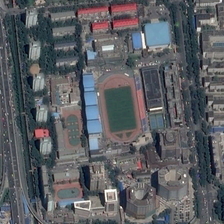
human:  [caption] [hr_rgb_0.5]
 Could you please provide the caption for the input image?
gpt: many buildings and green trees are in a school with three playgrounds .

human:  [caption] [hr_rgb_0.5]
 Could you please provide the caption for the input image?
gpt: many buildings and green trees are in a school with three playgrounds .

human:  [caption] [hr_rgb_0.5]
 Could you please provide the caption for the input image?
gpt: many buildings and green trees are in a school with three playgrounds .

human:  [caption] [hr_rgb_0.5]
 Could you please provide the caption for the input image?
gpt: many buildings and green trees are in a school with three playgrounds .

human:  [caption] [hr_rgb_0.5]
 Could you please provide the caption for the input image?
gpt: many buildings and green trees are in a school with three playgrounds .